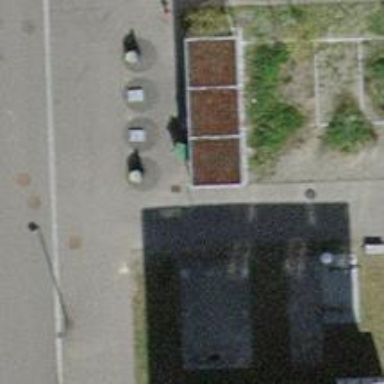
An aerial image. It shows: Recycling facility with container for green and garden waste.